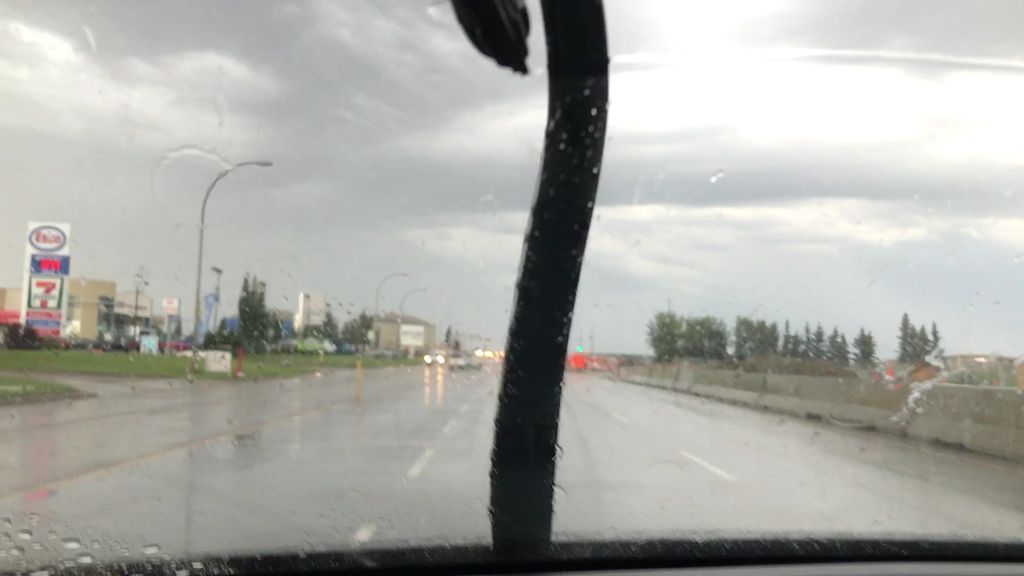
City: edmonton